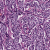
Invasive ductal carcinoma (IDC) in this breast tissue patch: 1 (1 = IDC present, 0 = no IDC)